Question: '''
BufferTime(buffertimeID int(identity), bufferperiods int(minutes))
'''
'''
Reservation(resvID int(identity), resvdatetime datetime, buffertimeID int(FK))
'''
How i gonna sum the 'bufferperiods' and 'resvdatetime' in a new column ''resvbookingtime'' using SQL view?
The 'resvbookingtime' is actually for viewing purpose. Should i did query in view?
Or in other way. Please help and explain to me.

note: buffertime = 120
I have done this, and what should I do in order to make the 'resvbookingtime' to display in time format only?
Thanks
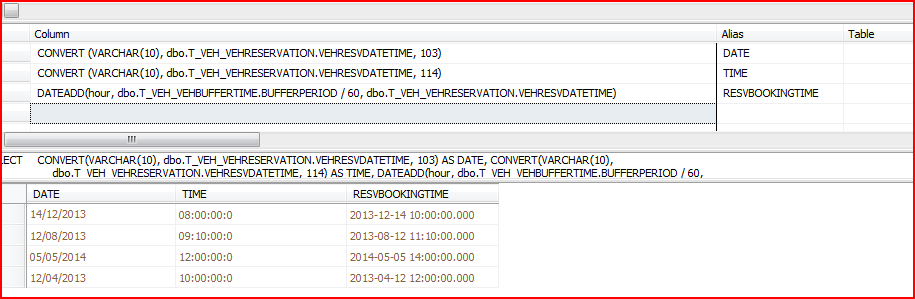
Answer: Here there is no foreign key in your BufferTime table. I have assumed that there is one key in BufferTime which refers to Reservation.
This sql should do the work for you.
'''
create view myview
as SELECT r.resvdatetime, bt.bufferperiods,
DATEADD(minute,bt.bufferperiods,r.resvdatetime) AS resvbookingtime
FROM BufferTime bt
Inner join Reservation r
on r.resvId=bt.resvId
'''